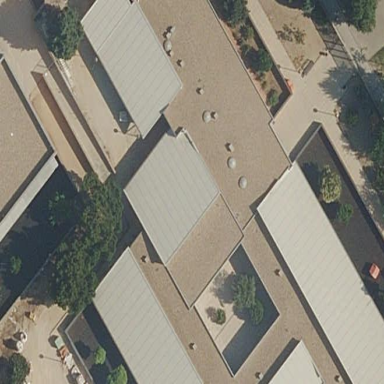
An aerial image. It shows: School building.